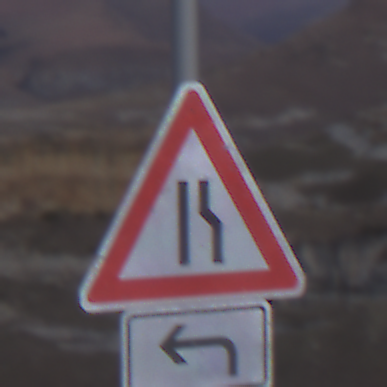
Verkehrszeichen: EinseitigVerengteFahrbahnRechts
Zusatzzeichen unten: RichtungsangabeDurchPfeile2
Umgebung: Outdoor, Nature
Tageszeit: Dusk
Wetter: Clear
Licht: Natural
Jahreszeit: NotSpecified
Kontrast: LowContrast